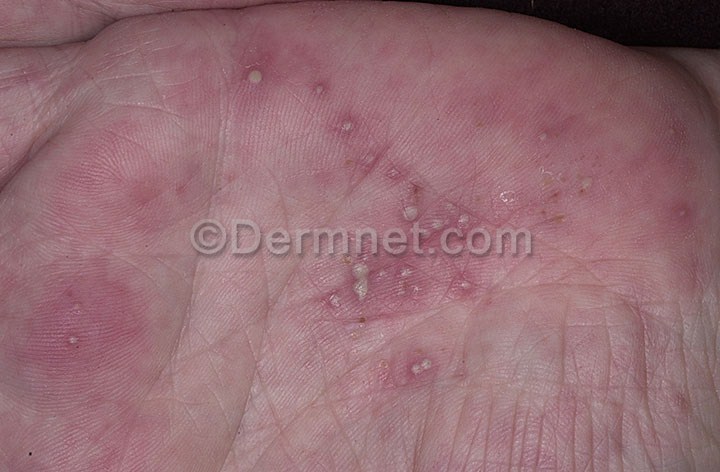
Disease: Eczema Photos